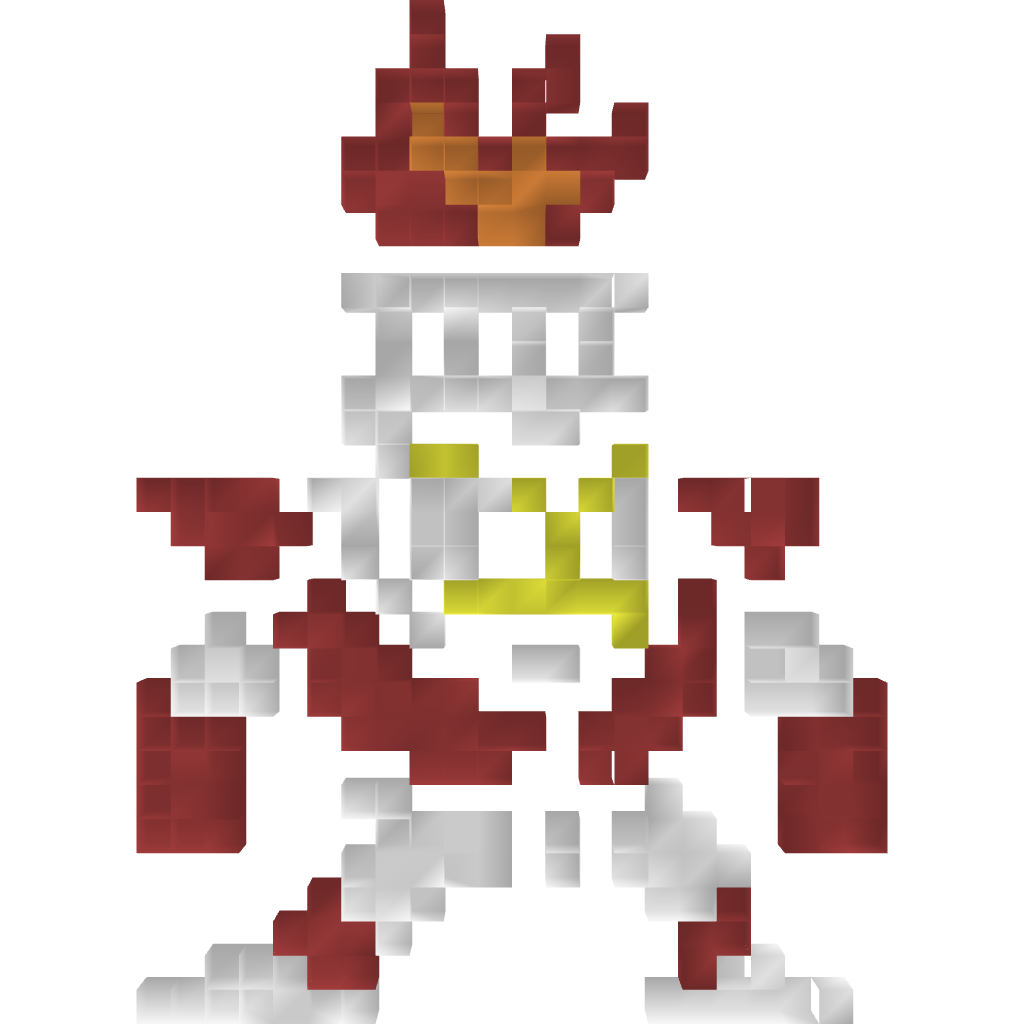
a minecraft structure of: Fireman (ErnieCIII) bad low quality